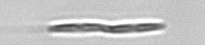
Label: Pseudo-nitzschia